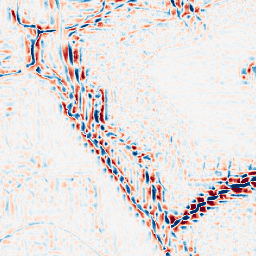
Category: wavelet
Decomposition family: wavelet_reverse_biorthogonal
Decomposition parameters: wavelet: rbio2.4
level: 3
Upsampling method: sinc_blackman
Upsampling parameters: scale: 4
kernel_size: 16
Upsampling scale: 4